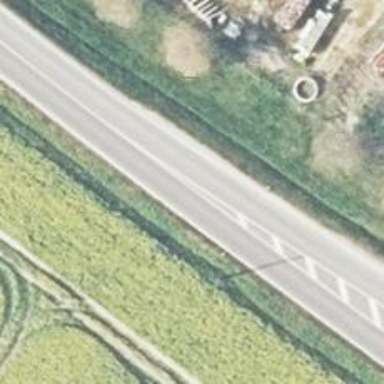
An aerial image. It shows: Primary road with asphalt surface.